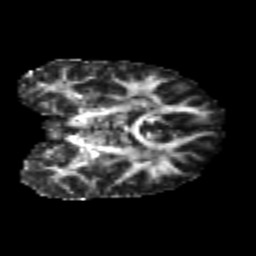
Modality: FA
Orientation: coronal
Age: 22
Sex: female
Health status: healthy
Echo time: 0.074 s